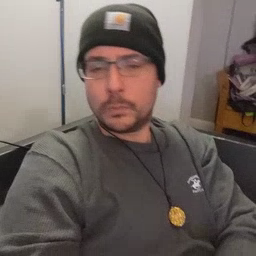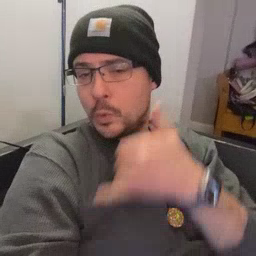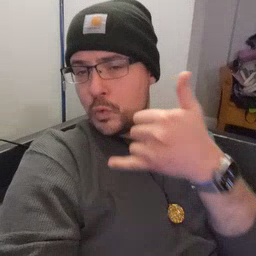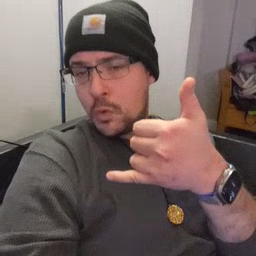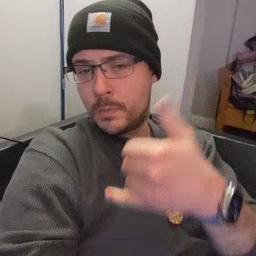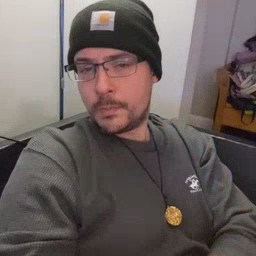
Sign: callonphone